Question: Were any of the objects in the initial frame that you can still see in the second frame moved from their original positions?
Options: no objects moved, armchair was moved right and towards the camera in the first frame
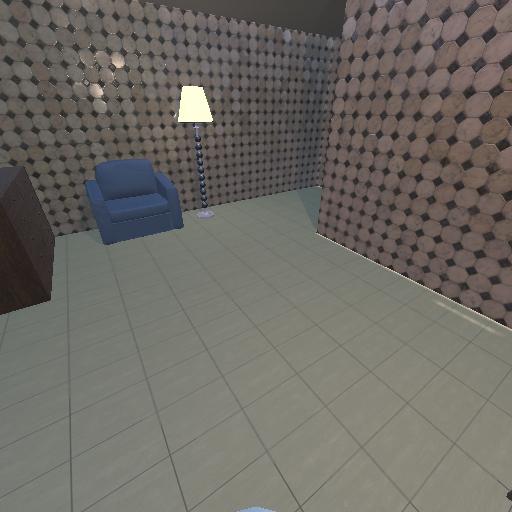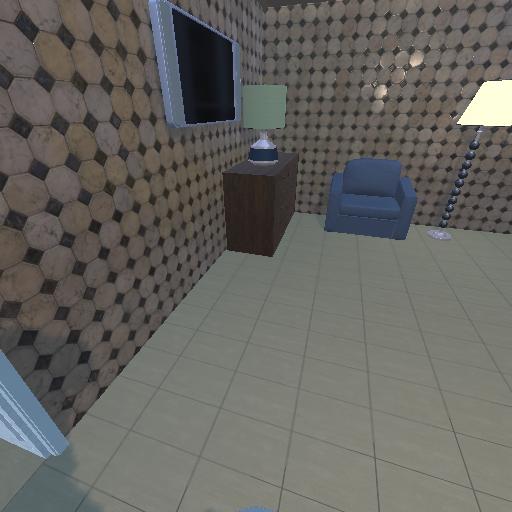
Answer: no objects moved